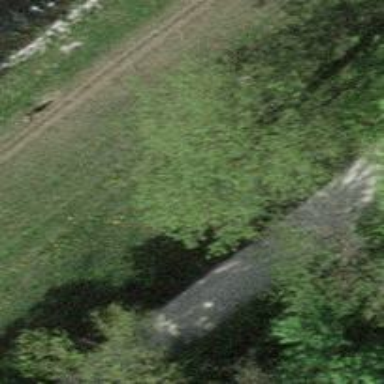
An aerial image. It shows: Bench.